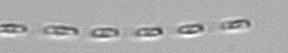
Label: Skeletonema